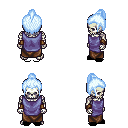
a pixel art fantasy rpg character, male body template, skeleton, chain tabard jacket, robe skirt, white cyan short topknot hairstyle, cloth bracers, black slippers, four views (front, back, left, right), 2x2 character sprite sheet, small pixel art, hard edges, no anti-aliasing